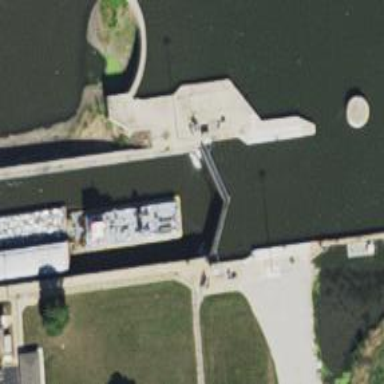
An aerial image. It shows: Lock gate on waterway.